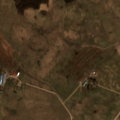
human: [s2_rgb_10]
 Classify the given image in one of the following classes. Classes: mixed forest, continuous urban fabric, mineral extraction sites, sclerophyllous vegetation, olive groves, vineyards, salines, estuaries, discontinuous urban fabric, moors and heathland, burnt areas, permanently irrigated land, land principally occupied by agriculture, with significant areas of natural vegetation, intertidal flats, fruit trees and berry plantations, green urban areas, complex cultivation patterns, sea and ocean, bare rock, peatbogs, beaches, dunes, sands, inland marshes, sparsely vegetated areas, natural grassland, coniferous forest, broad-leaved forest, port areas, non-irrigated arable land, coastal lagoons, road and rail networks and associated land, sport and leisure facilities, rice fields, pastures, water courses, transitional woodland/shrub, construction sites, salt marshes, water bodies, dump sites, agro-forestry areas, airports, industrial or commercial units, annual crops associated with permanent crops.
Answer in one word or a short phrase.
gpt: non-irrigated arable land, complex cultivation patterns, mixed forest